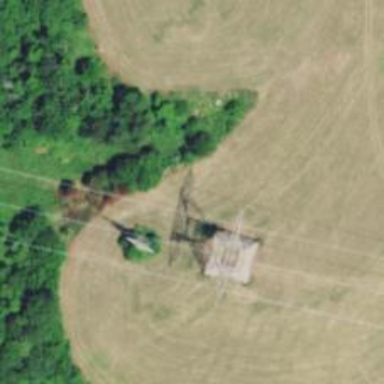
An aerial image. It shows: Lattice structure tower.